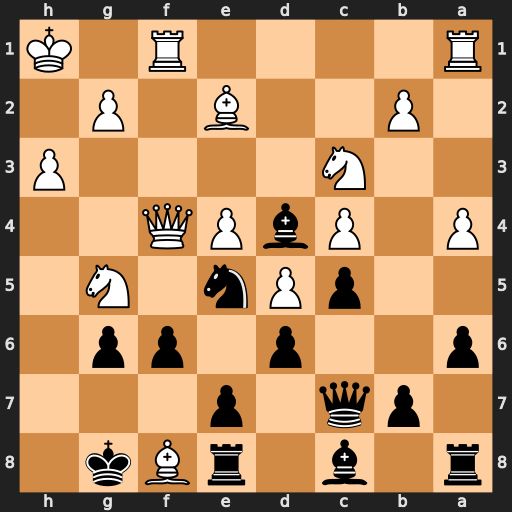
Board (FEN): r1b1rBk1/1pq1p3/p2p1pp1/2pPn1N1/P1PbPQ2/2N4P/1P2B1P1/R4R1K
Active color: b
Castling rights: -
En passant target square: -
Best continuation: fxg5 Qxg5 Rxf8 Rxf8+ Kxf8